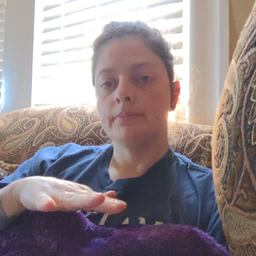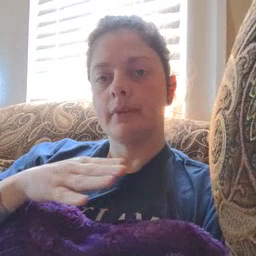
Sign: after